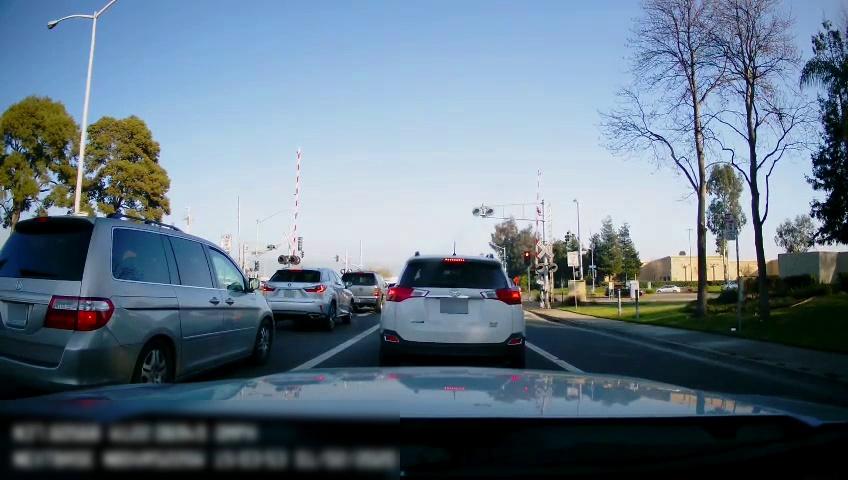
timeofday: Day
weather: Sunny
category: Drivable Space
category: Drivable Space
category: Vehicles | Car
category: Vehicles | Car
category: Vehicles | SUV
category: Vehicles | SUV
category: Vehicles | Van
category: Vehicles | SUV
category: Lanes | Current Lane
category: Lanes | Current Lane
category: Traffic | Signs
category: Traffic | Lights
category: Traffic | Lights
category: Traffic | Lights
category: Traffic | Lights
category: Traffic | Signs
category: Traffic | Lights
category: Traffic | Signs